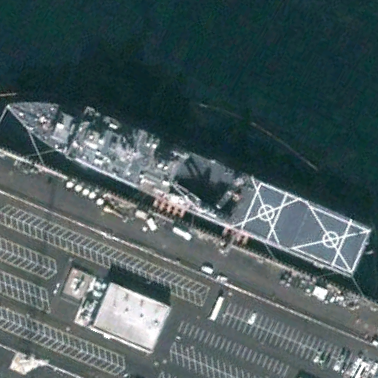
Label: combat